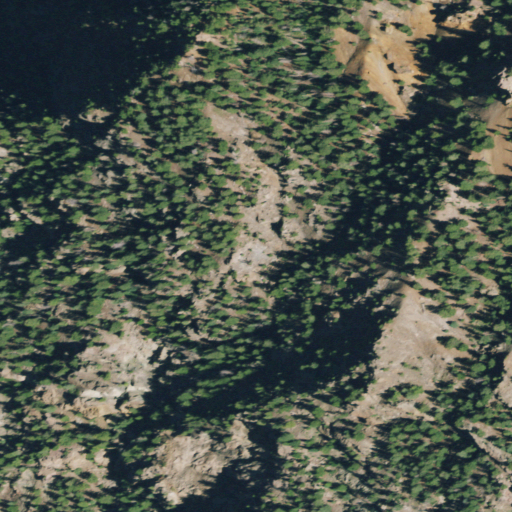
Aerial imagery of plain(s) in Colorado named Sketter Park containing evergreen forest, barren land, and grassland